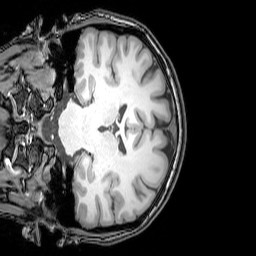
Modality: T1w
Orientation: coronal
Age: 25
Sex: female
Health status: healthy
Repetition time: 0.081 s
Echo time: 0.037 s